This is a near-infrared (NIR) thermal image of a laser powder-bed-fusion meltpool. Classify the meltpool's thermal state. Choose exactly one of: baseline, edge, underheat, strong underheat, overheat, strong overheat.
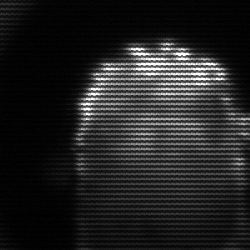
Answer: baseline